Question: I have the following code in my admin.py:
'''
class UserManagedGroupAdmin(admin.ModelAdmin):
inlines = [MembershipInline]
search_fields = ('name', 'leader__username', )
list_display = ('__unicode__', 'leader', )
filter_horizontal = ('permissions', )
raw_id_fields = ('leader', )
admin.site.register(UserManagedGroup, UserManagedGroupAdmin)
'''
The magnifying glass icon for searching doesn't appear in the admin page.
This is what I'm getting:

As you can see it's showing the unicode method of the model instead of the search icon I want.
Field ''leader'' is a 'ForeignKey' to 'User'.
Could it be that django disables the search for 'ForeignKeys' to 'User' for security reasons, or am I doing something wrong?
The widget would be perfect for choosing users... I mean, I can't leave a huge select there with every user of my site.
Thanks.
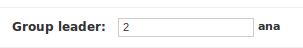
Answer: I've found the problem thanks to <URL> in django-users.
I had to register in the admin the model to which the 'ForeignKey' points to.
The search doesn't work without that.